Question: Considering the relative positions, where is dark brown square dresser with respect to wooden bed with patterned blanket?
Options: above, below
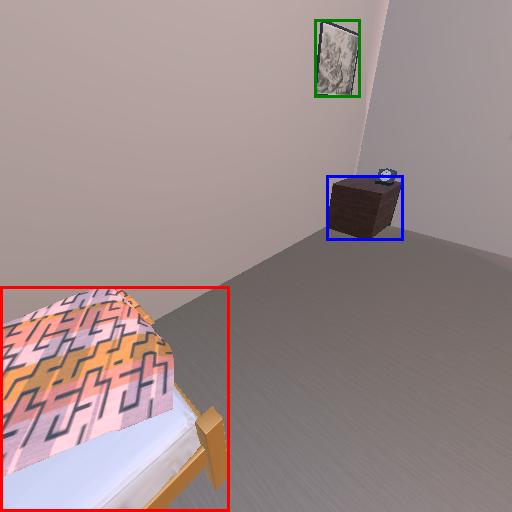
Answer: above